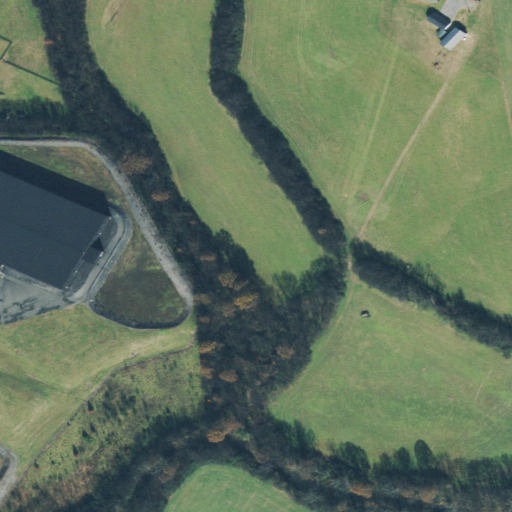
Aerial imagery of valley in Tennessee named Neal Hollow containing pasture, low intensity development, deciduous forest, open development, high intensity development, woody wetlands, and medium intensity development